九年级 · 解析几何
在2022年北京冬奥会开幕式和闭幕式中，一片 “雪花” 的故事展现了 “世界大同、天下一家”的主题, 让世界观众感受了中国人的浪漫. 如图, 将 “雪花” 图案(边长为 4 的正六边形 $A B C D E F$ )放在平面直角坐标系中, 若 $A B$ 与 $x$ 轴垂直, 顶点 $A$ 的坐标为 $(2,-3)$, 则顶点 $C$ 的坐标为 $(\quad)$

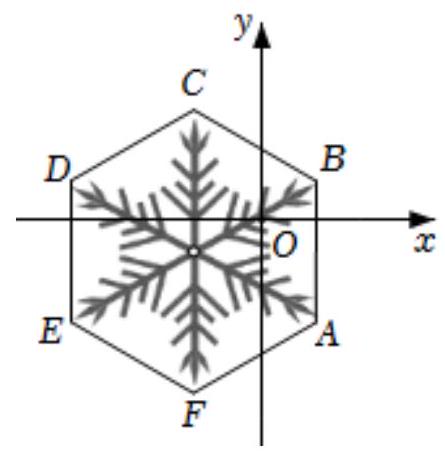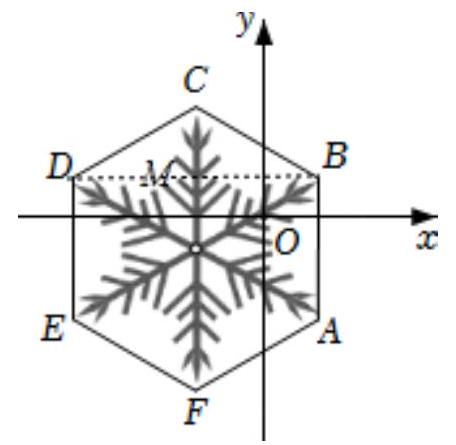
A. $(2-2 \sqrt{3}, 3)$

B. $(0,1+2 \sqrt{3})$

C. $(2-\sqrt{3}, 3)$

D. $(2-2 \sqrt{3}, 2+\sqrt{3})$

答案: A
解析: 解: 如图, 连接 $B D$ 交 $C F$ 于点 $M$, 则点 $B(2,1)$,

在Rt $\triangle B C M$ 中, $B C=4, \angle B C M=\frac{1}{2} \times 120^{\circ}=60^{\circ}$,

$\therefore C M=\frac{1}{2} B C=2, B M=\frac{\sqrt{3}}{2} B C=2 \sqrt{3}$,

$\therefore$ 点 $C$ 的横坐标为 $-(2 \sqrt{3}-2)=2-2 \sqrt{3}$, 纵坐标为 $1+2=3$,

$\therefore$ 点 $C$ 的坐标为 $(2-2 \sqrt{3}, 3)$,

故选: $A$.

根据正六边形的性质以及坐标与图形的性质进行计算即可.

本题考查正多边形与圆，勾股定理，掌握正六边形的性质以及勾股定理是正确计算的前提，理解坐标与图形的性质是解决问题的关键.